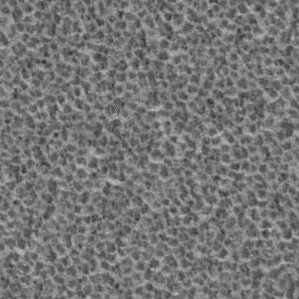
Label: frost